八年级 · 解析几何
如图, 在 $\triangle A B C$ 中, 线段 $A B$ 的中垂线交 $A B$ 于点 $D$, 交 $A C$ 于点 $E$, $\mathrm{AC}=14, \triangle B C E$ 的周长是 24 , 则 $\mathrm{BC}$ 的长为 $(\quad)$

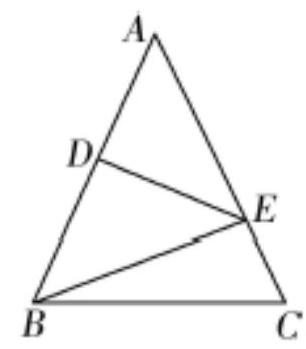
10
B. 11
C. 14
D. 15
答案: A